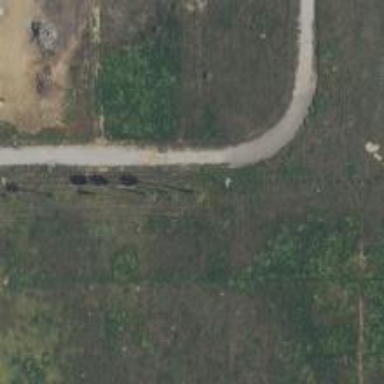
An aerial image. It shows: Abandoned road.